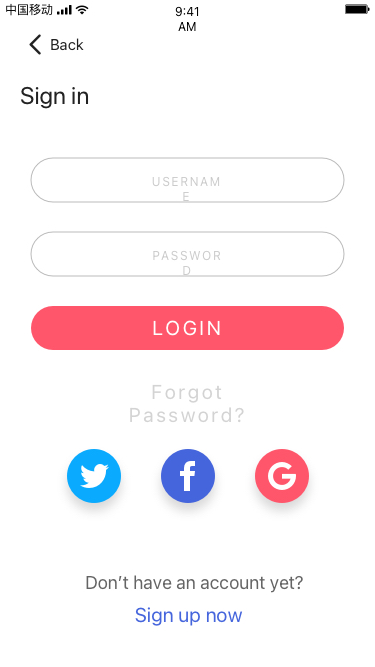
Text in this UI design:
Username
Password
Login
Forgot Password?
Don’t have an account yet?
Sign up now
Back
Sign in